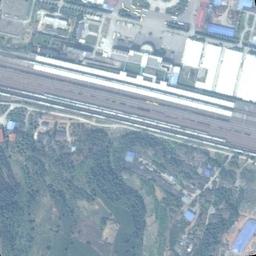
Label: railway_station